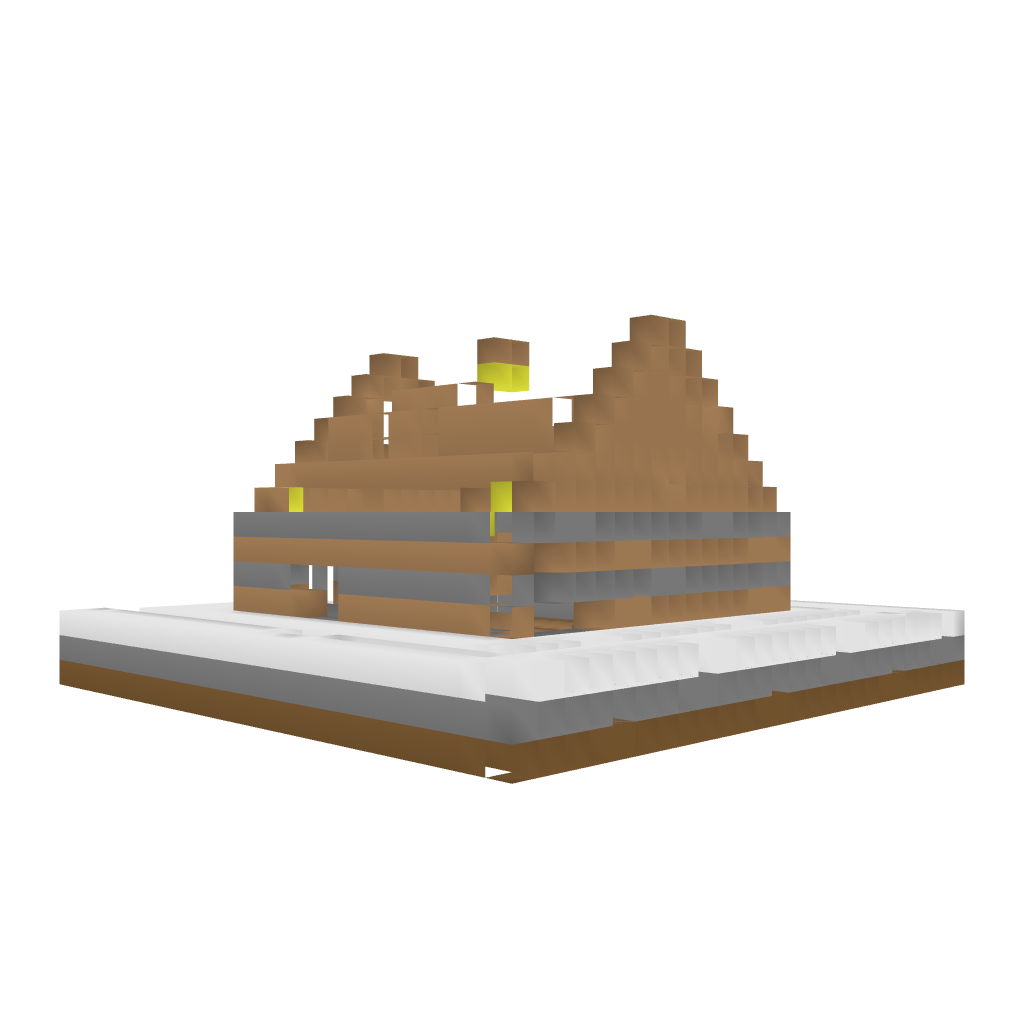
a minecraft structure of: Grand Victoria Wooden House bad low quality